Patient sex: M
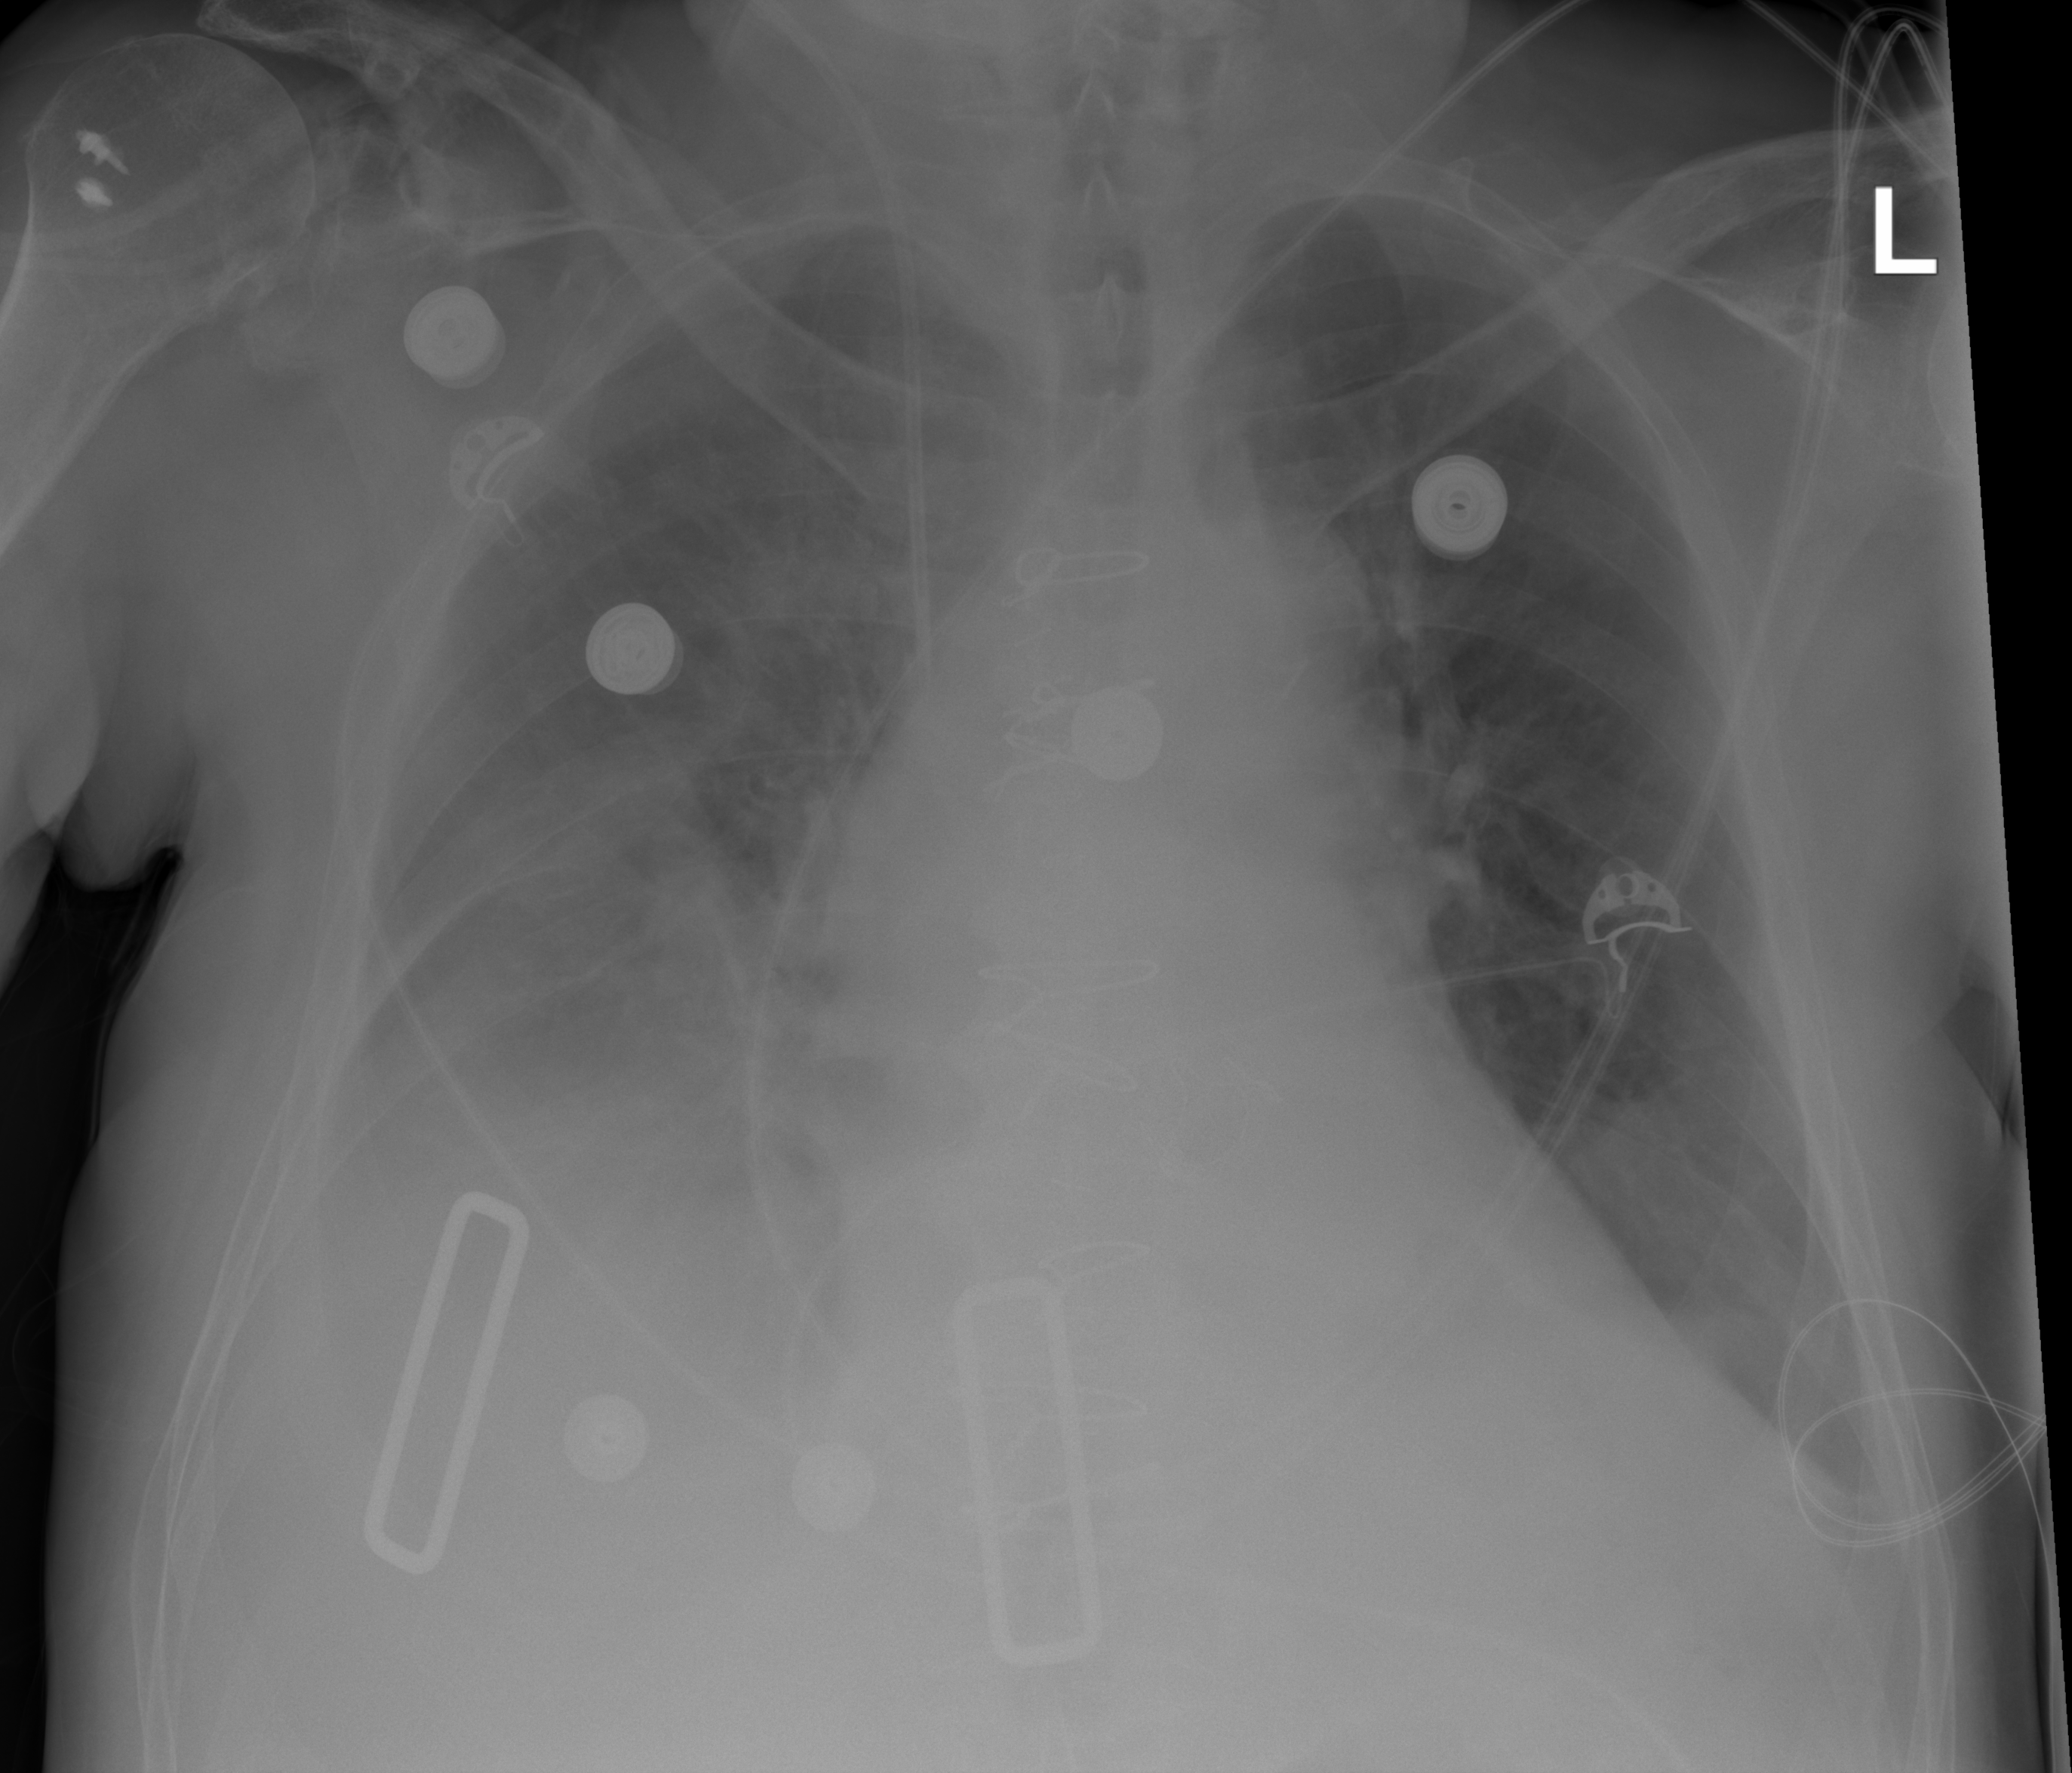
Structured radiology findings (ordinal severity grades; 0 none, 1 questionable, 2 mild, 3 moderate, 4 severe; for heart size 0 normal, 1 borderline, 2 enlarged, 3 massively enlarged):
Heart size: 1
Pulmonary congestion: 0
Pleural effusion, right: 3
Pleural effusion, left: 2
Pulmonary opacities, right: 0
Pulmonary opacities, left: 0
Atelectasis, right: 2
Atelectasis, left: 2